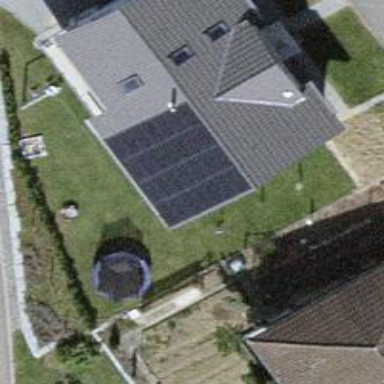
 consisting of solar photovoltaic panels."